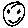
Label: smiley face